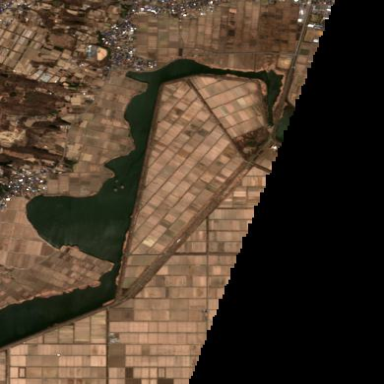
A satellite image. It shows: Wetland farmland with rice crops.